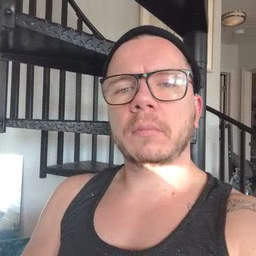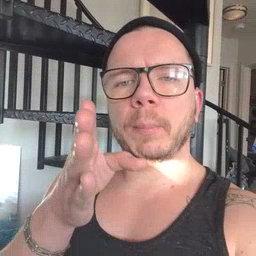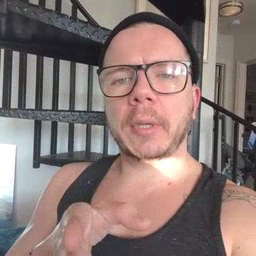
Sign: person